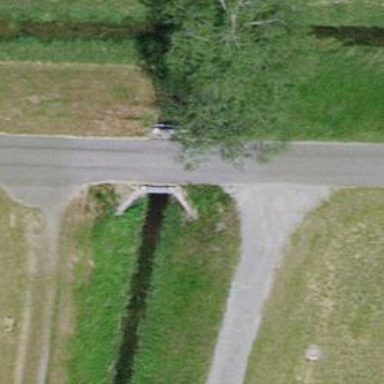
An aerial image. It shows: Drain that serves as waterway.